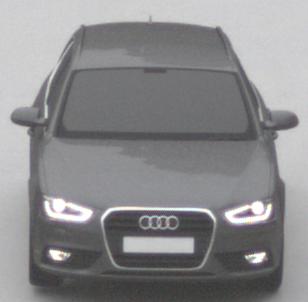
Make: Audi
Model: A4 Avant 1.8 TFSI
Detailed model: A4 (B8) Avant
Model produced from: 2012/02
Model produced until: 2015/04
Doors: 5
Color: gray
Road condition: dry road
Daytime: midday
Contrast: low contrast